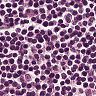
Metastatic tissue present: no